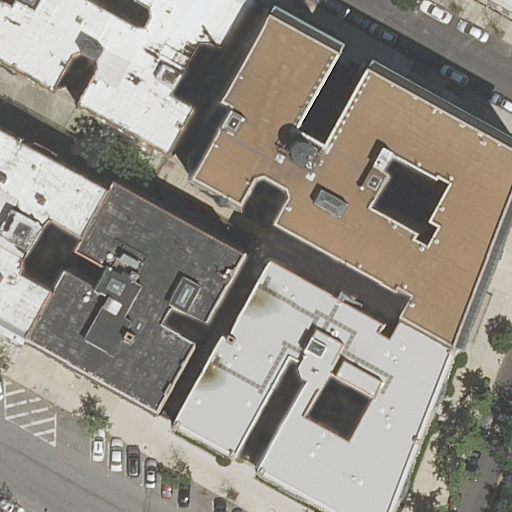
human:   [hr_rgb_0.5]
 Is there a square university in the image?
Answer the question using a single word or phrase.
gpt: no

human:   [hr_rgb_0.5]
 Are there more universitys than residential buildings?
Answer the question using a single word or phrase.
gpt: no

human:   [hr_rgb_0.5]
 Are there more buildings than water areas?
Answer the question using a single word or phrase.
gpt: yes

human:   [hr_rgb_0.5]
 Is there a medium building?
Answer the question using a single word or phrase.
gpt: yes

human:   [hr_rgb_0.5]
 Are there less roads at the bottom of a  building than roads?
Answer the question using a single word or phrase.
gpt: no

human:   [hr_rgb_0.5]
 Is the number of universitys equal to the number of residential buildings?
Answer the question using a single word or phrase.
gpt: no

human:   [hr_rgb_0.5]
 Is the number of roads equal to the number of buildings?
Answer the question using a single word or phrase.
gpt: no

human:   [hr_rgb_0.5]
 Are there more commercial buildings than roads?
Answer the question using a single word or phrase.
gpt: no

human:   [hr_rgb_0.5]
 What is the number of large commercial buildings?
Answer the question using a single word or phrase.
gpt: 0

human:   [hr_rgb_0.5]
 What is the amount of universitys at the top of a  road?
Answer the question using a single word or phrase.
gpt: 0

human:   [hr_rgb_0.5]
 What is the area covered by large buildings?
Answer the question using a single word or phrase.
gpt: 1621m2

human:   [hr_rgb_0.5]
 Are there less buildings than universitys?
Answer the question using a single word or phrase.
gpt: no

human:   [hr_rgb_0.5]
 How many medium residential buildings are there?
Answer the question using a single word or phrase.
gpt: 1

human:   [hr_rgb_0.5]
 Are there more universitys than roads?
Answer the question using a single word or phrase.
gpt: no

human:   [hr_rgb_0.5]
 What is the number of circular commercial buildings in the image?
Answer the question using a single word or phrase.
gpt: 0

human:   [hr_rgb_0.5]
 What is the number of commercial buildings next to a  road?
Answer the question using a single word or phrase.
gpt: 0

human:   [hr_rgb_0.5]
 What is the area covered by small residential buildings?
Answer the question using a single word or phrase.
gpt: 108m2

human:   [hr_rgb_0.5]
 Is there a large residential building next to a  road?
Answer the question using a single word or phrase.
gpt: yes

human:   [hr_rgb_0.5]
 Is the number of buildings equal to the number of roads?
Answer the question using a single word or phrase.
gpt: no

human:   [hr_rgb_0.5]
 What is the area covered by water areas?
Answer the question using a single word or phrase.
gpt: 0m2

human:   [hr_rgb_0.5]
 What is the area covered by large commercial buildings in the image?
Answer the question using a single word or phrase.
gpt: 0m2

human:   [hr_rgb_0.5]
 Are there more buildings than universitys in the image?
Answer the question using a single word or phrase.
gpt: yes

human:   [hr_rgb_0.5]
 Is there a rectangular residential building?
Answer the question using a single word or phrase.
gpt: yes

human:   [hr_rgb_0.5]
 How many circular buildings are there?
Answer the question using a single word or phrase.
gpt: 0

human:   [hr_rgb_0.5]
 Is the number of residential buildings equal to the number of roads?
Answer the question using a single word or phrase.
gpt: no

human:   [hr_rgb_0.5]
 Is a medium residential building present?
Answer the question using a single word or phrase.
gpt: yes

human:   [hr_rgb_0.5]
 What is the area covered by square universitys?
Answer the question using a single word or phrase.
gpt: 0m2

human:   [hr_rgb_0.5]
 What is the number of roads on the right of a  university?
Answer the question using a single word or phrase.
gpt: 3

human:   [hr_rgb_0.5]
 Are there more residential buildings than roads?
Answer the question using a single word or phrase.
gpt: yes

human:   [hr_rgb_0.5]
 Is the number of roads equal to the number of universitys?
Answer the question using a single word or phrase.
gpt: no

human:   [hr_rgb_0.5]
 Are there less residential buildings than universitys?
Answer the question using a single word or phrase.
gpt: no

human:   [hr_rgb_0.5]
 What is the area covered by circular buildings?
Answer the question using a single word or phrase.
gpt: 0m2

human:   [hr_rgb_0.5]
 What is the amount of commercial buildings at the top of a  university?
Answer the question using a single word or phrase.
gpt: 0

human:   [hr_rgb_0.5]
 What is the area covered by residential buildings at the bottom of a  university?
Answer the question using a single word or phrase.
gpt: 33m2

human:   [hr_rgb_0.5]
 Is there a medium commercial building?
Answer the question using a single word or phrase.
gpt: no

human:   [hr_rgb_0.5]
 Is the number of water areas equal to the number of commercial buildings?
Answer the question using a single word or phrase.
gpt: yes